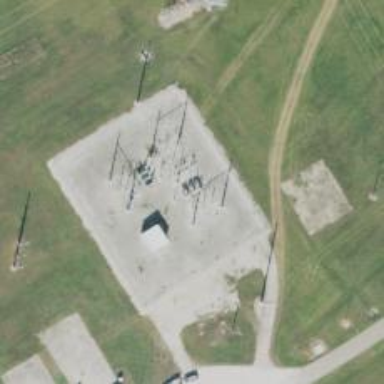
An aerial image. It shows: Switch for power supply.